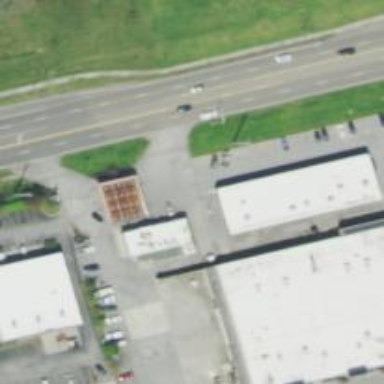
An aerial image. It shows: Convenience shop.